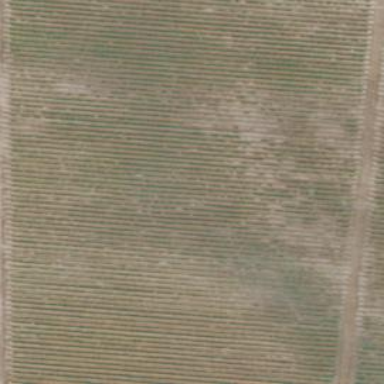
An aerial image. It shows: Vineyard with grape crops.